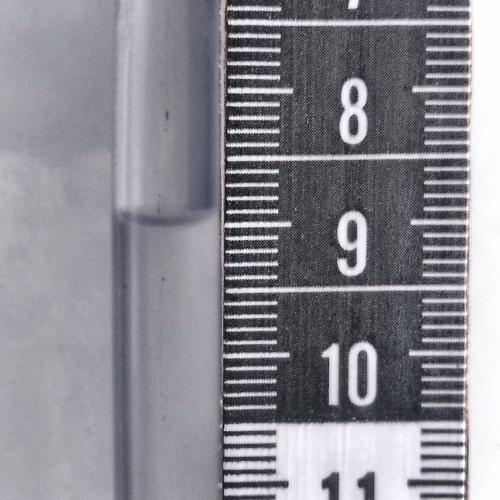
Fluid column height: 8.9 cm